Aerial crown-view tile of a tropical tree (Barro Colorado Island, Panama), acquired 20241112:
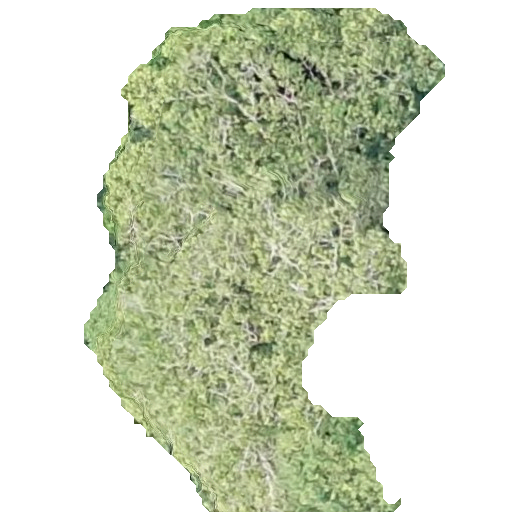
Species: Sterculia apetala
GBIF accepted scientific name: Sterculia apetala
Crown area: 199.886 m²